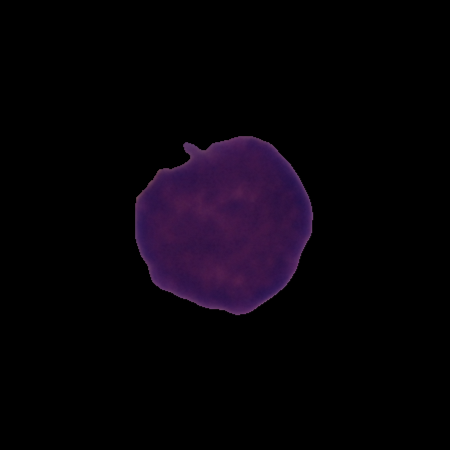
Label: cancer